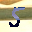
Label: 5